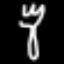
Label: fork